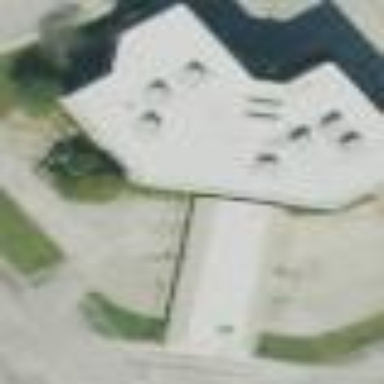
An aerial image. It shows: Building.